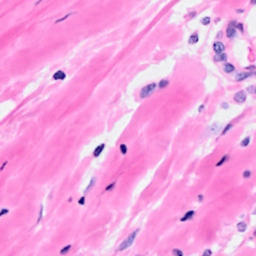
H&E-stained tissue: Breast